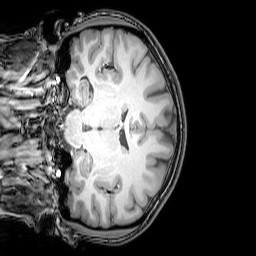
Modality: T1w
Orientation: coronal
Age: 22
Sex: female
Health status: healthy
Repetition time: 0.081 s
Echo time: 0.037 s